Aerial crown-view tile of a tropical tree (Barro Colorado Island, Panama), acquired 20240813:
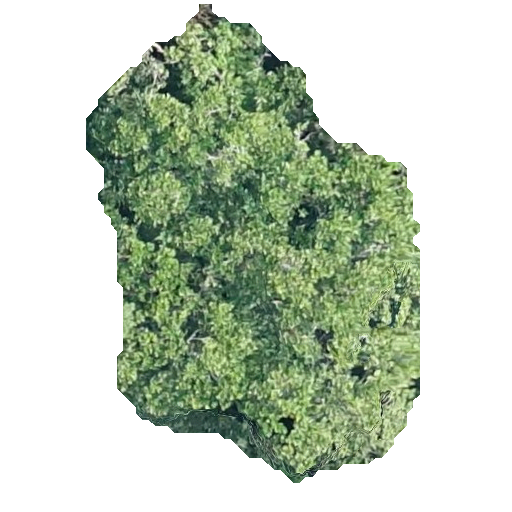
Species: Anacardium excelsum
GBIF accepted scientific name: Anacardium excelsum
Crown area: 167.186 m²